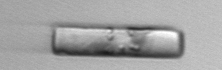
Label: Guinardia_delicatula